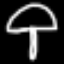
Label: mushroom